Question: I'm struggling with a layout problem. My usercontrol contains a border, with a canvas as a child.
This canvas contains a grid, and that grid contains 2 canvas (1 column and 2 rows with different colors).
My problem is that the grid overlaps the border on his right side, and I don't know why. I tried to set the ClipToBounds property of my main canvas to "True", but with no effect.
Can you help me ?
Here is the problem :

And here is the code :
'''
<Border Name="MainBorder" BorderBrush="Black" BorderThickness="1">
<Canvas Name="MainCanvas" Height="30" ClipToBounds="True">
<Grid Width="{Binding ElementName=MainCanvas, Path=ActualWidth}">
<Grid.RowDefinitions>
<RowDefinition Height="5" />
<RowDefinition Height="5" />
</Grid.RowDefinitions>
<Grid.ColumnDefinitions>
<ColumnDefinition />
</Grid.ColumnDefinitions>
<Canvas Name="CanvasTop" Grid.Row="1" Grid.Column="0" Background="Beige" />
<Canvas Name="CanvasBottom" Grid.Row="0" Grid.Column="0" Background="LightGray" />
</Grid>
</Canvas>
</Border>
'''
Thank you for your help.
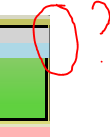
Answer: Problem solved, there was a function in the code-behind that resized the control the wrong way :
'''
public void SetMainCanvasWidth(double size)
{
Width = Math.Max(2, size); // that line was evil. removed it and it runs
MainCanvas.Width = Math.Max(2, size);
}
'''
Thank you for your help.